Aerial crown-view tile of a tropical tree (Barro Colorado Island, Panama), acquired 20240716:
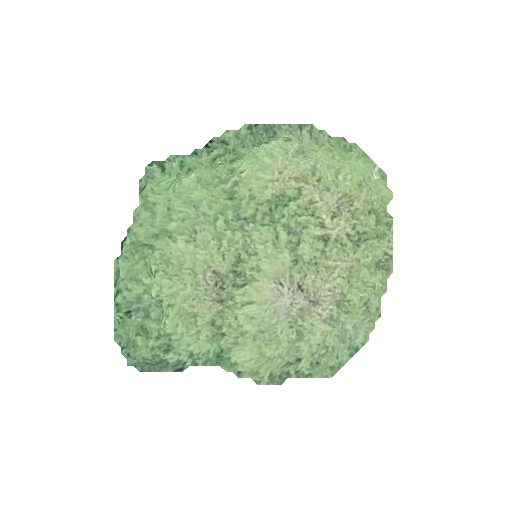
Species: Quararibea asterolepis
GBIF accepted scientific name: Quararibea asterolepis
Crown area: 92.107 m²